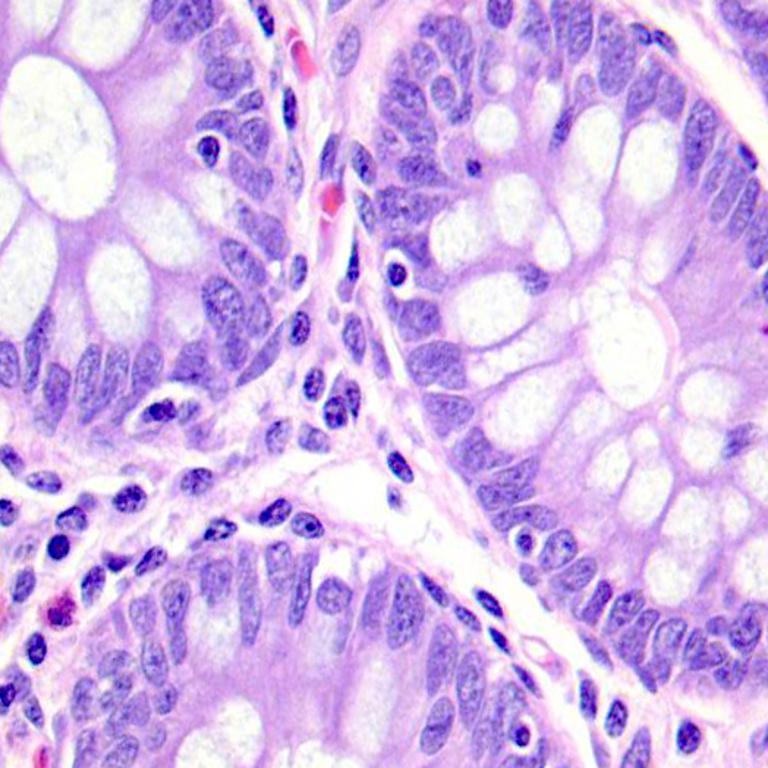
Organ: colon
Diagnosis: benign